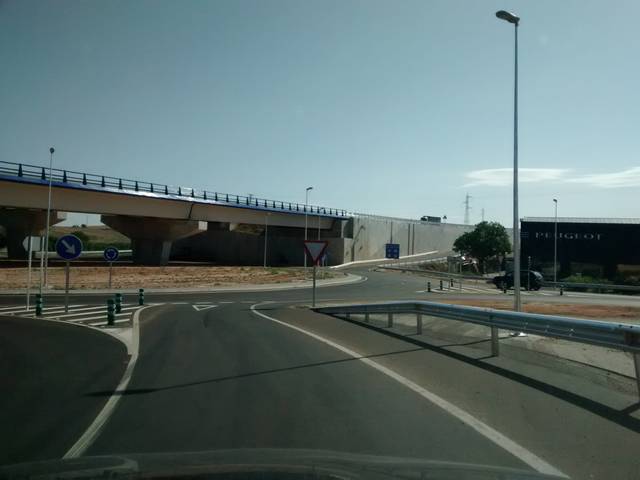
Region: Spain
Coordinates: 41.641, -3.692